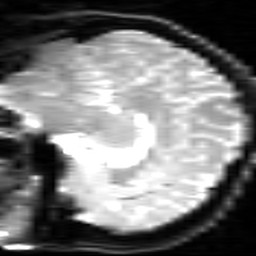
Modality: inplaneT2
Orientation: sagittal
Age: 26
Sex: female